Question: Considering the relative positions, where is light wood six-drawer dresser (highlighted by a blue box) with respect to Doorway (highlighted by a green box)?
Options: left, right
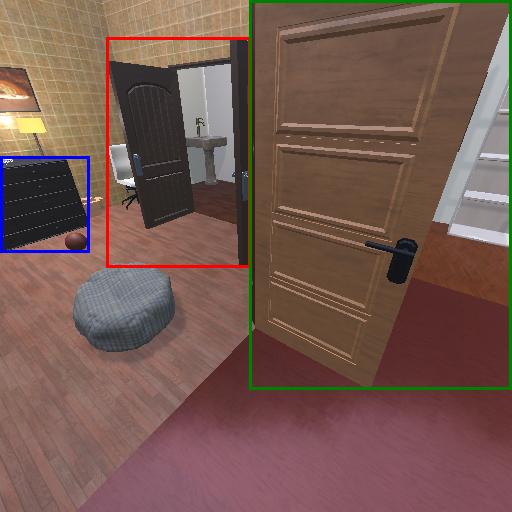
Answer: left